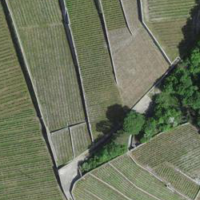
EUNIS habitat code: 40
Species observed at this site:
Saponaria ocymoides